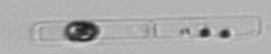
Label: Guinardia_delicatula_TAG_internal_parasite